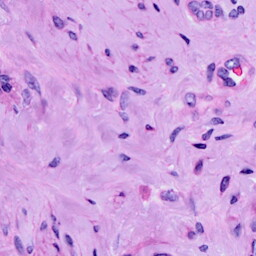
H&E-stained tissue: Cervix